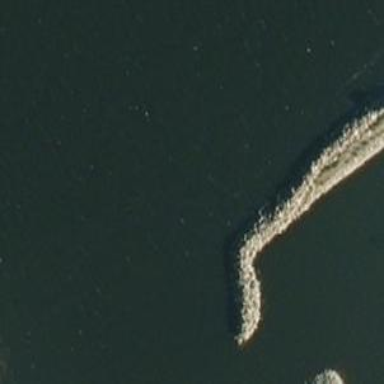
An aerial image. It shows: Breakwater structure.